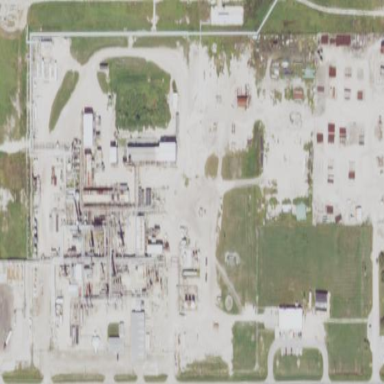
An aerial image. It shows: Industrial area dedicated to gas activities. It includes field gathering substation.